Field crop: maize
Growth stage: 1
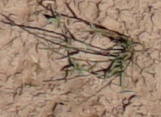
Species: lolium